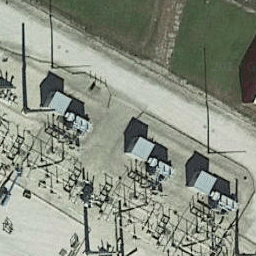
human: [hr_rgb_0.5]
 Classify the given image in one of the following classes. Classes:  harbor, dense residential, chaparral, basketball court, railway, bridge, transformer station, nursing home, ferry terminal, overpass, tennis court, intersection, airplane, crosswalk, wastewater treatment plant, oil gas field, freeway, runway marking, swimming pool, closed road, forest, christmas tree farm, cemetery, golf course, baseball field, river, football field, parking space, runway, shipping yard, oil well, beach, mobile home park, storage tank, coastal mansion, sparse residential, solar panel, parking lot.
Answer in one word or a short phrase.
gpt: transformer station